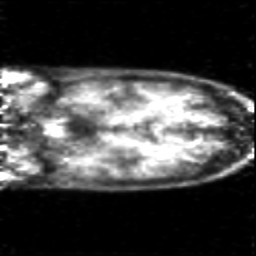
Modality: PET
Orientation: coronal
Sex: female
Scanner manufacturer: siemens